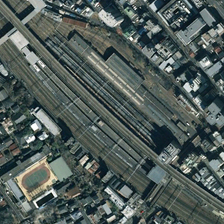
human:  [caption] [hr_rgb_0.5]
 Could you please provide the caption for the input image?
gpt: many buildings with a playground are in two sides of a railway station .

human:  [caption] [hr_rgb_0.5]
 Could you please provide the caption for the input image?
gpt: many buildings with a playground are in two sides of a railway station .

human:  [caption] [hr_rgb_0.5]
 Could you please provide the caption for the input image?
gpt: many buildings with a playground are in two sides of a railway station .

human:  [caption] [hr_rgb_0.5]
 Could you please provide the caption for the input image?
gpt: many buildings with a playground are in two sides of a railway station .

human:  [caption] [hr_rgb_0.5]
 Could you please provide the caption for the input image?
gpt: many buildings with a playground are in two sides of a railway station .